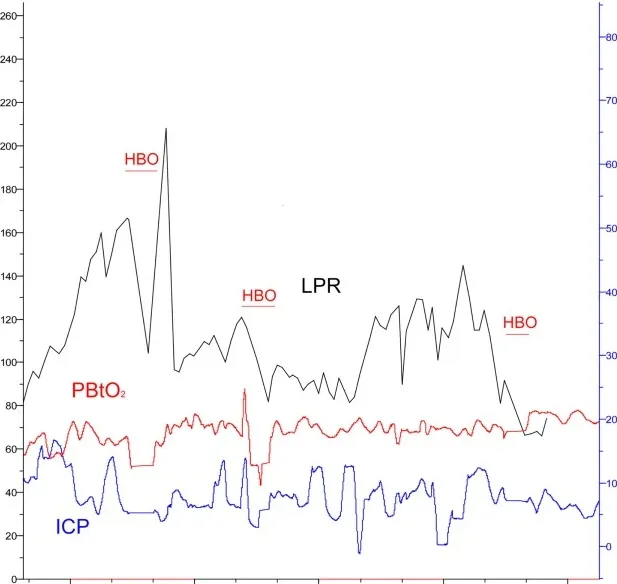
Lactate:pyruvate ratio (LPR, black), intracranial pressure (ICP, blue), and the brain tissue oxygen pressure (PBtO2, red) changes during HBO treatment (red blocks).
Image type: electrography (ekg)